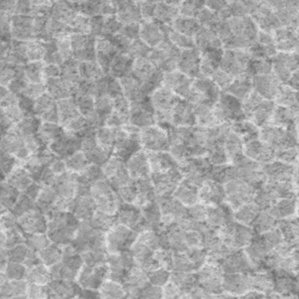
Label: frost